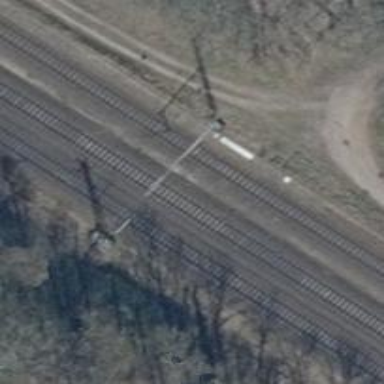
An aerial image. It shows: Railway with electrified contact lines.